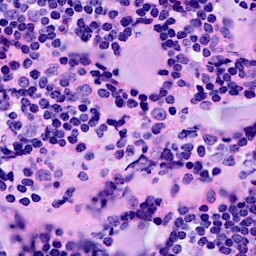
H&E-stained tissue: Breast